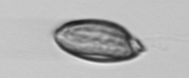
Label: Katodinium_or_Torodinium